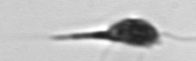
Label: Euglena